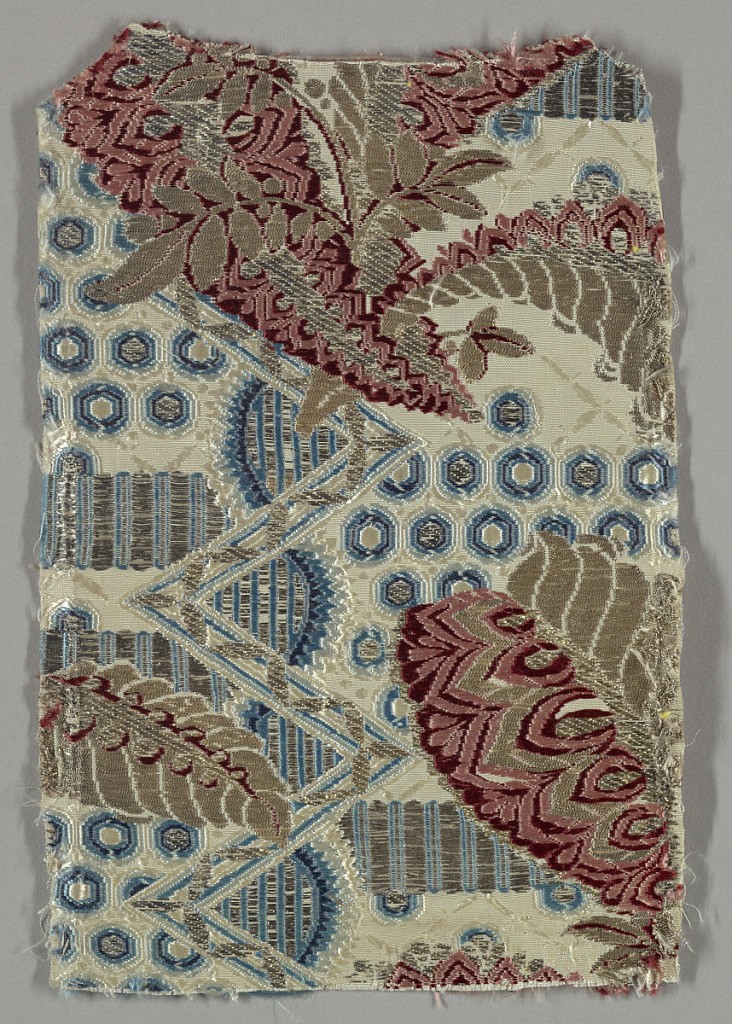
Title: Fragment
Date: late 17th–early 18th century
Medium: silk, metallic yarns Technique: compound weave
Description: Silk fragment showing design of red and metallic flowers against a blue and white geometric background against a white horizontally ribbed ground.